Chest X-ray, AP view. Patient: 58 years old, sex M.
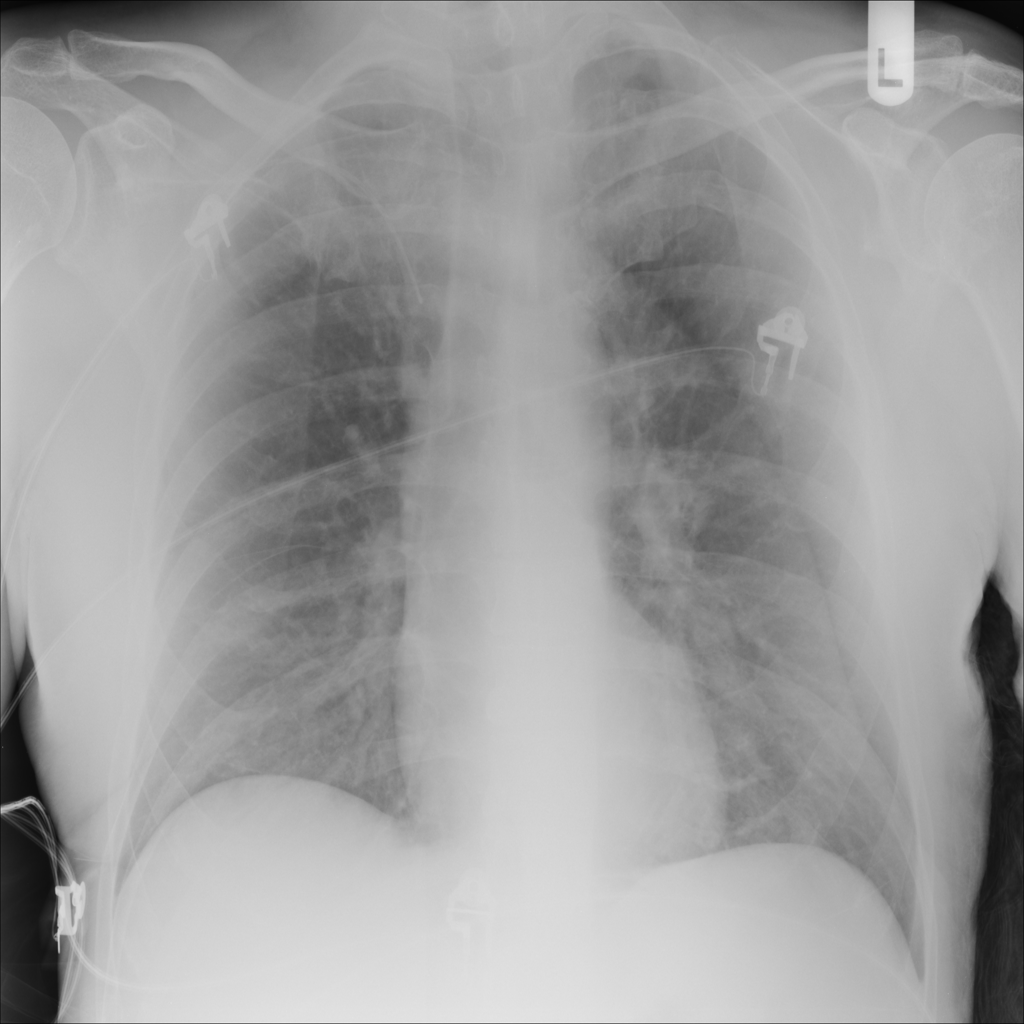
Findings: No Finding